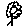
Label: flower